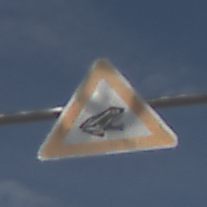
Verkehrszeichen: AmphibienwanderungLinks
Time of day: Midday
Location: Outdoor (Nature)
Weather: PartlyCloudy
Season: NotSpecified
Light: Natural